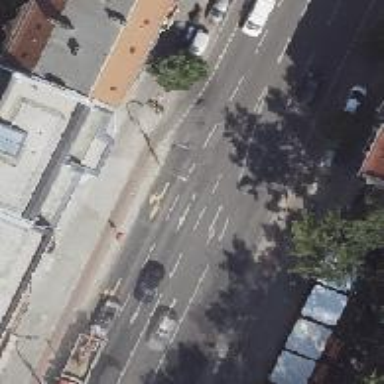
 and there is cycle track on both sides as well."